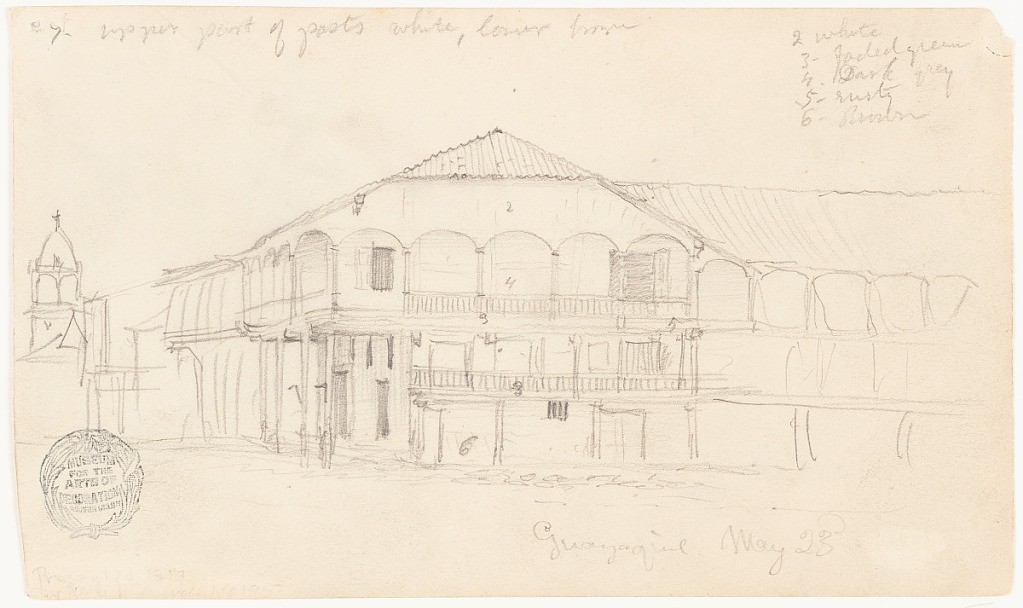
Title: Street View in Guayaquil, Ecuador
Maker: Frederic Edwin Church, American, 1826–1900
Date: May 23, 1857
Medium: Graphite on white wove paper; verso: graphite
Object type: Drawing
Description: Architecture sketch of a three-storied building in Guayaquil, Ecuador. Placed centrally, the building is characterized by its position on a street corner, its tiled roof, and its arched arcade along the exterior of the third floor. Left side of building viewed obliquely, with the spine of a church visible down the street at far left.

Verso: Mixed botanical sketches with a view of a hut at lower right. At left, a tall tree with a thick and wide canopy is visible. Two studies of a plant with yellow blossoms visible upper right.